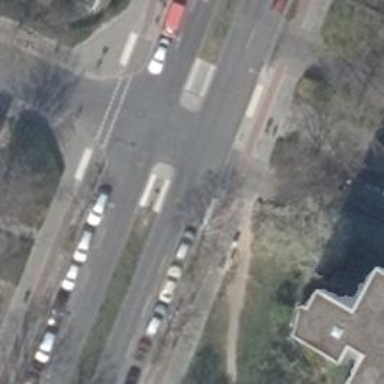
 and has cycle track on the right side. There is lane for parking on the right side of the road."